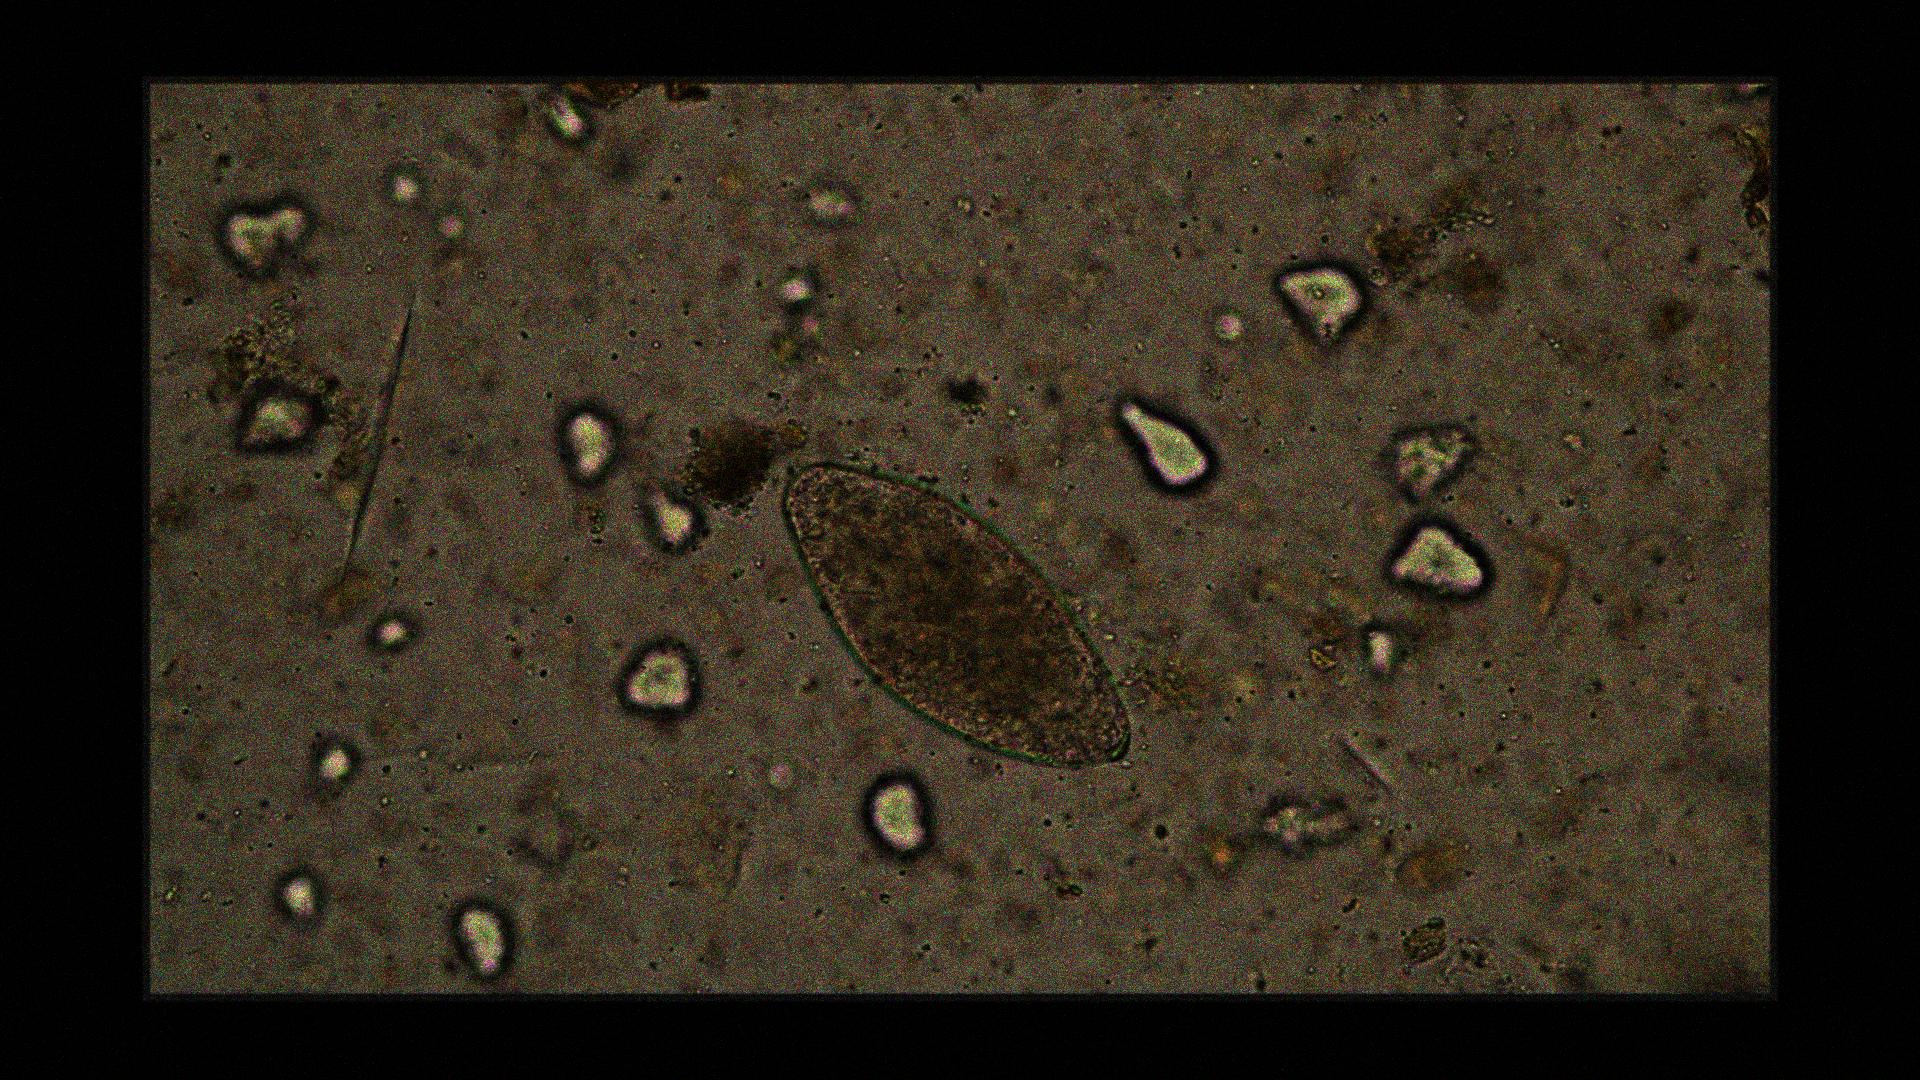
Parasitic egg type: Fasciolopsis buski